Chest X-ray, AP view. Patient: 48 years old, sex M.
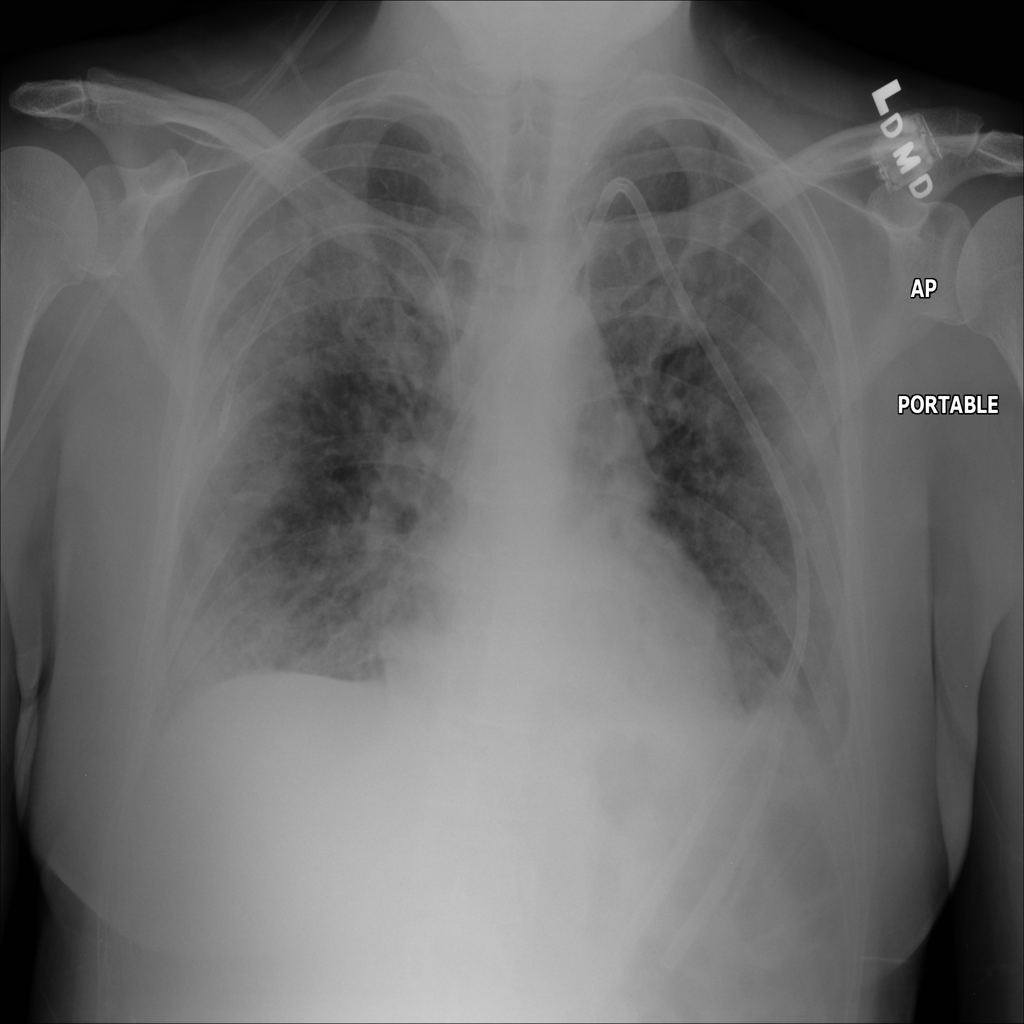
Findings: No Finding